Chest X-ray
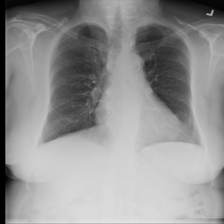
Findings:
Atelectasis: negative
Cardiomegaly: negative
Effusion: negative
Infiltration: negative
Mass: negative
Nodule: positive
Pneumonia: negative
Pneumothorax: negative
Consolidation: negative
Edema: negative
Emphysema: negative
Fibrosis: negative
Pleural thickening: negative
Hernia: negative